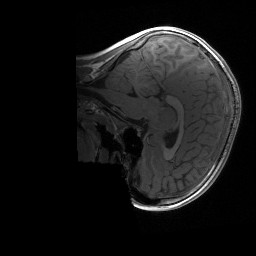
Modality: T1w
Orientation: sagittal
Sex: female
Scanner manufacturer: siemens
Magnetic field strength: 3 T
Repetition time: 1.9 s
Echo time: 0.00243 s